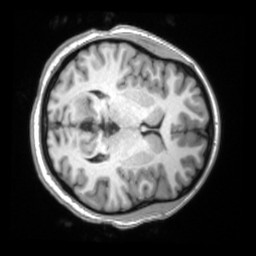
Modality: T1w
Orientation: axial
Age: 21
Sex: female
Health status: ill
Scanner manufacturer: siemens
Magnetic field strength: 3 T
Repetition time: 2.2 s
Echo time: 0.00157 s